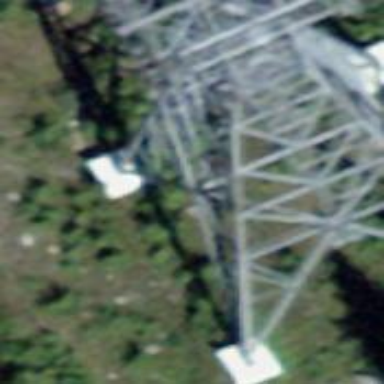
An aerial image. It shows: Pylon used for aerialway.